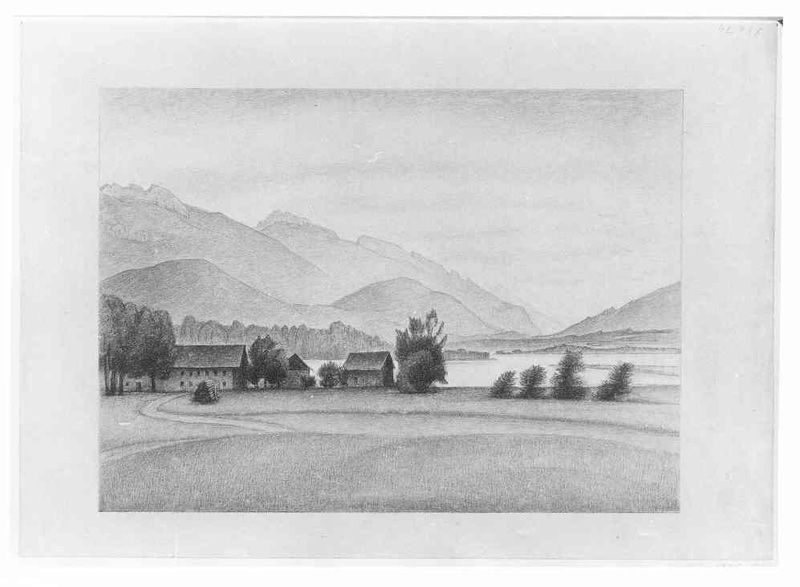
Titel: Chiemseelandschaft I
Künstler: Alexander Kanoldt
Standort: Karlsruhe
Institution: Staatliche Kunsthalle Karlsruhe
Schlagwörter: baum, berg, felsen, gemälde, himmel, schatten, wasser, weiß, wolken, bäume, fluss, landschaft, see, teich, ufer, fenster, grau, hintergrund, holz, kreide, licht, schwarz, skizze, strasse, zeichnung, blick, dach, gebäude, gras, haus, rasen, schnee, weg, wiese, wolke, malerei, rahmen, bild, niederlande, ast, bach, ebene, einsamkeit, feld, felder, gräser, horizont, häuser, hügel, kalt, mühle, natur, strauch, weide, weite, wind, busch, büsche, einsam, flach, gebüsch, gewässer, hütte, pfad, sträucher, wege, wiesen, land, pflanze, pflanzen, schön, tal, wald, zart, schuppen, helldunkel, ruhig, ruhe, naturalismus, vedute, pointilismus, acker, berge, fläche, gebirge, gipfel, dorf, dächer, dunst, eben, grafik, hecke, nebel, schattierung, siebdruck, landschaftsmalerei, wasserfarbe, berglandschaft, bauernhof, hof, hütten, winter, hügellandschaft, idylle, stille, menschenleer, bauer, ton in ton, waldrand, äcker, punkte, wohnhaus, scheune, bayern, diesig, alpen, kohle, kälte, idyll, wälder, druck, schwarz-weiß, schraffur, radierung, stich, punkt, quer, bleistift, laubbaum, tanne, flora, kohlezeichnung, bleistiftzeichnung, diffus, baumgruppe, ländlich, bauernhaus, stall, haus am see, wäldchen, gehöft, schattig, niedlich, miniatur, schraffierung, schwar, weise, hasu, hau, höfe, bergmassiv, stadel, tel, wals, gewölbt, voralpen, graphit, grua, kreid, wasserr, wies, baum bäume, bauerhöfe, dunstig, farm, einsiedelei, bergtal, horzont, walchensee, gebirgstal, pfanzen, bauerhaus, häuseer, r, bäume#, bauernahus, schwartz weiß, grauton, döcher, versant, trübe stimmung, jkj